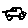
Label: car